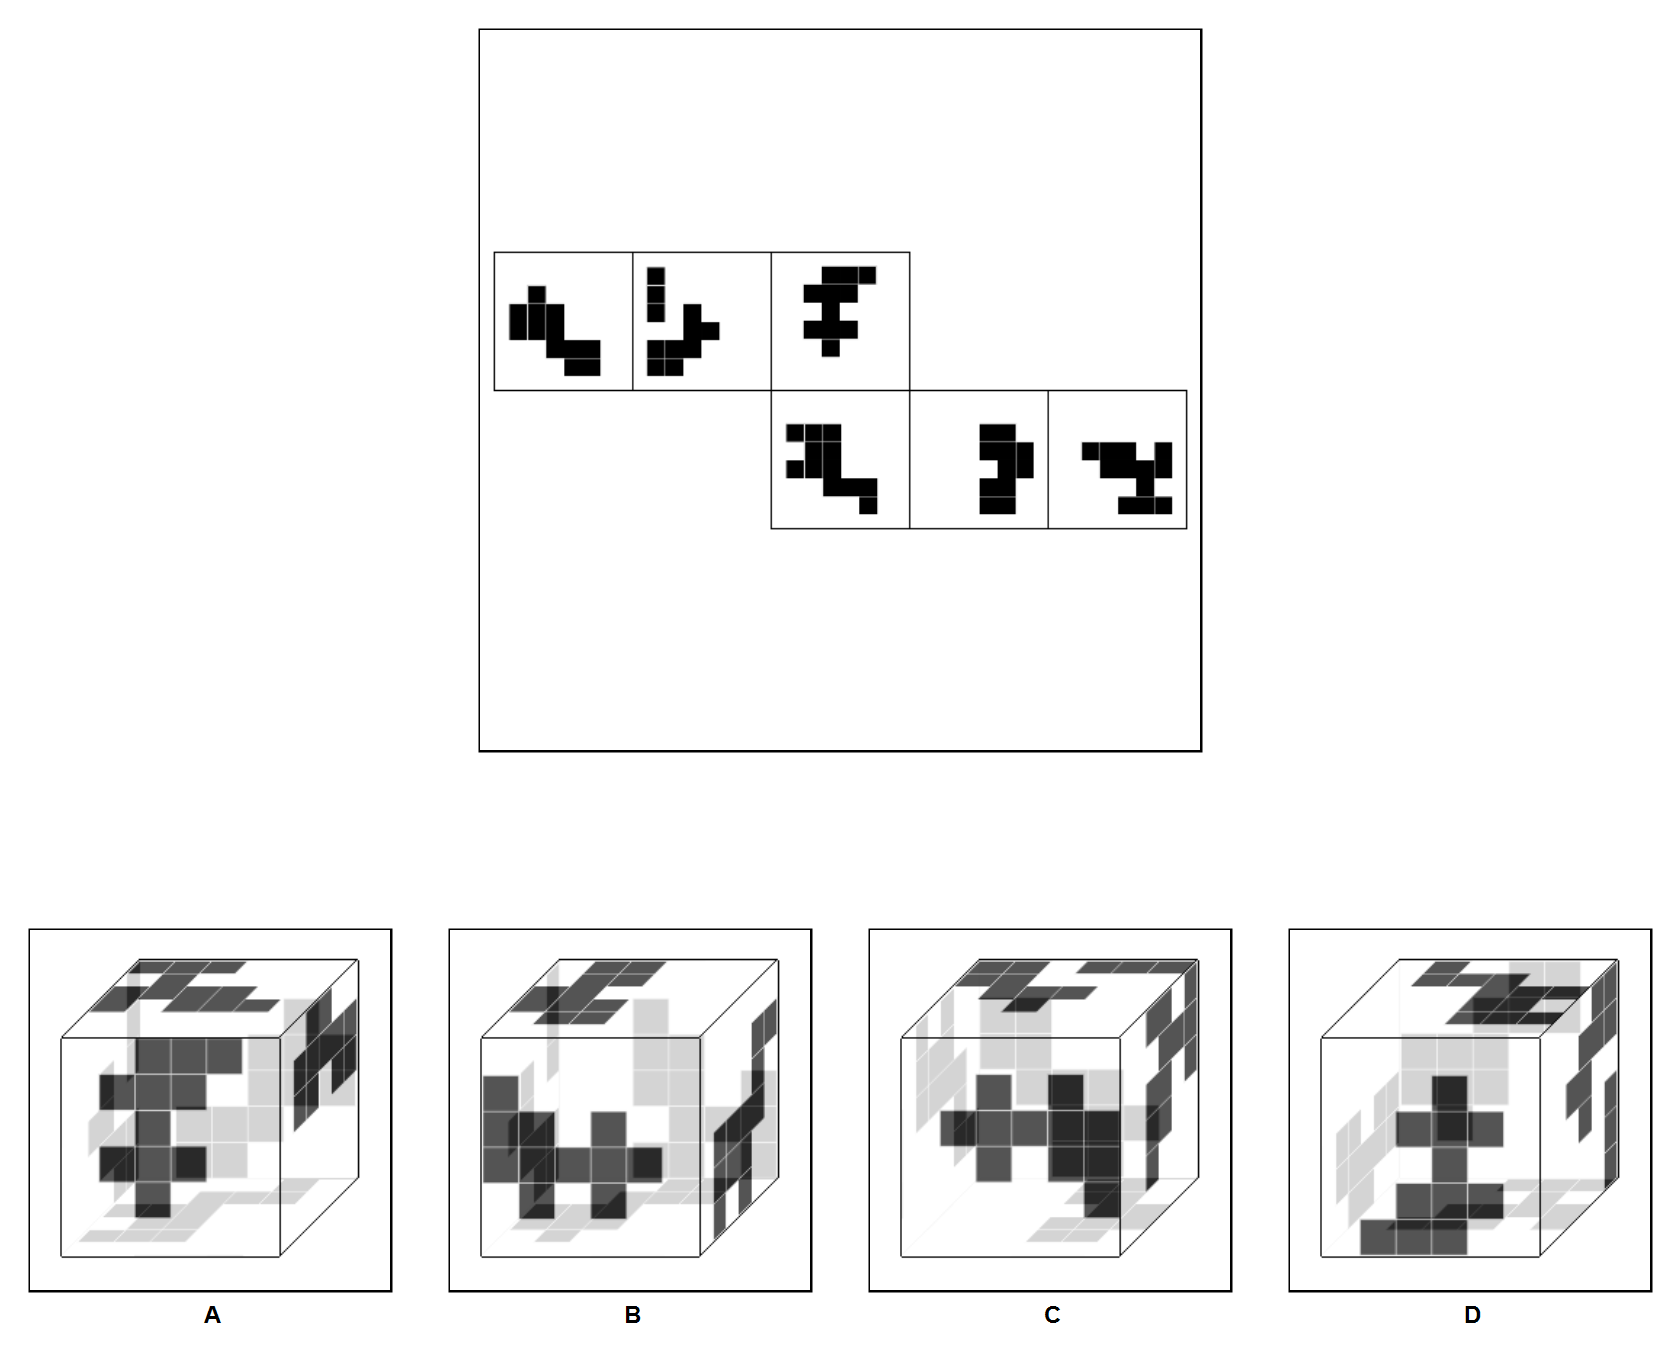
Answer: B